Question: How do you make a steam like menu?
Below is a screenshot from my Samsung Galaxy S. The menu unfolds when you press the menu button on the bottom of the phone and it pushes the current window to the side and displays the menu. So it steals 70% of the screen. Question is, how is it built? I don't even know where to start building something like this. Any ideas? Tutorials?
Should be compliant with android 2.3.3.

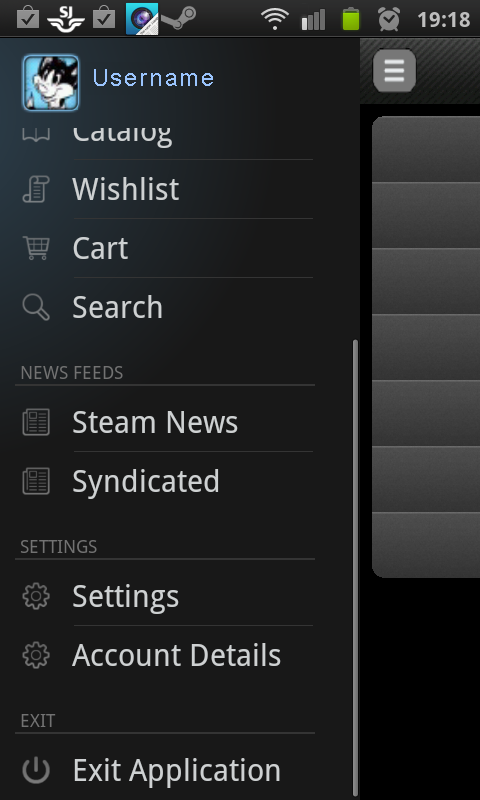
Answer: Use Jeremy Feinstein's <URL> library. It works very well and actually performs smoother than the Steam implementation of it.